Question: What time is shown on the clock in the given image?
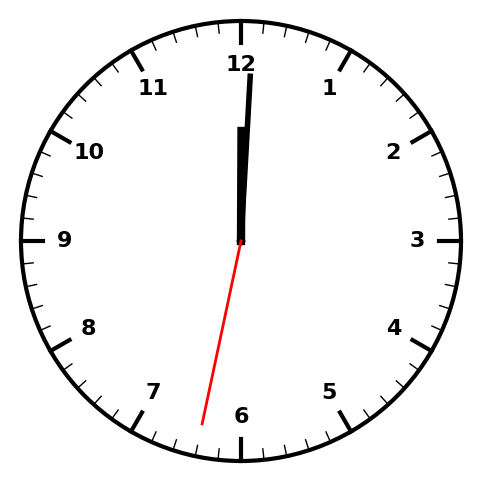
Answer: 12:00:32